Question: I try to implement the page layout with the fixed header, footer, left menu (can be scrollable) and the content section that can be scrollable by the browser scroll. The layout is almost done, but I've realized that there is a problem with the left menu scroll panel. When I'm changing browser size to smaller one, the bottom scroll button is not visible as presented on the picture.

Does anybody have an idea how can I fix it?
jsfiddle code: <URL>
HTML:
'''
<div id="top-bar">
<div id="topbar-inner">Top bar text</div>
</div>
<div id="left">
<div id="left-header">
<h3>Nice header</h3>
</div>
<div id="left-inside">
<ul>
<li>menu item</li>
<li>menu item</li>
<li>menu item</li>
<li>menu item</li>
<li>menu item</li>
<li>menu item</li>
<li>menu item</li>
<li>menu item</li>
<li>menu item</li>
<li>menu item</li>
<li>menu item</li>
<li>menu item</li>
<li>menu item</li>
<li>menu item</li>
<li>menu item</li>
<li>menu item</li>
<li>menu item</li>
<li>menu item</li>
<li>menu item</li>
<li>menu item</li>
<li>menu item</li>
<li>menu item</li>
<li>menu item</li>
<li>menu item</li>
<li>menu item</li>
<li>menu item</li>
<li>menu item</li>
<li>menu item</li>
<li>menu item</li>
<li>menu item</li>
<li>menu item</li>
<li>menu item</li>
<li>menu item</li>
<li>menu item</li>
<li>menu item</li>
<li>menu item</li>
<li>menu item</li>
<li>menu item</li>
<li>menu item</li>
<li>menu item</li>
<li>menu item</li>
<li>menu item</li>
<li>menu item</li>
<li>menu item</li>
<li>menu item</li>
<li>menu item</li>
<li>menu item</li>
<li>menu item</li>
<li>menu item</li>
<li>menu item</li>
<li>menu item</li>
<li>menu item</li>
<li>menu item</li>
<li>menu item</li>
</ul>
</div>
</div>
<div id="mainouter">
<p>Content start</p>
<p>Content</p>
<p>Content</p>
<p>Content</p>
<p>Content</p>
<p>Content</p>
<p>Content</p>
<p>Content</p>
<p>Content</p>
<p>Content</p>
<p>Content</p>
<p>Content</p>
<p>Content</p>
<p>Content</p>
<p>Content</p>
<p>Content</p>
<p>Content</p>
<p>Content</p>
<p>Content</p>
<p>Content</p>
<p>Content</p>
<p>Content</p>
<p>Content</p>
<p>Content</p>
<p>Content</p>
<p>Content</p>
<p>Content end</p>
</div>
<div id="bottom">
<div id="bottom-inner">Fixed Bottom</div>
</div>
'''
CSS:
'''
html, body {
margin: 0;
padding: 0;
}
#top-bar {
position: fixed;
top: 0;
left: 0;
z-index: 999;
width: 100%;
height: 23px;
}
#topbar-inner {
height: 23px;
background: #bbb;
}
#mainouter {
position: relative;
z-index: 2;
padding-top: 23px;
padding-bottom: 40px;
margin-left: 150px;
background: #ccc;
min-height: 100%;
}
#bottom {
position: fixed;
bottom: 0;
left: 0;
z-index: 999;
width: 100%;
height: 20px;
}
#bottom-inner {
height: 40px;
background: #aaa;
}
#left {
position: fixed;
top: 8px;
bottom: 30px;
width: 149px;
}
#left-header {
border-bottom: 2px solid blue;
border-left: 2px solid blue;
width: 120px;
height: 20px;
}
#left-inside {
overflow: auto;
width: 120px;
height: 95%;
border-right: 2px solid blue;
}
'''
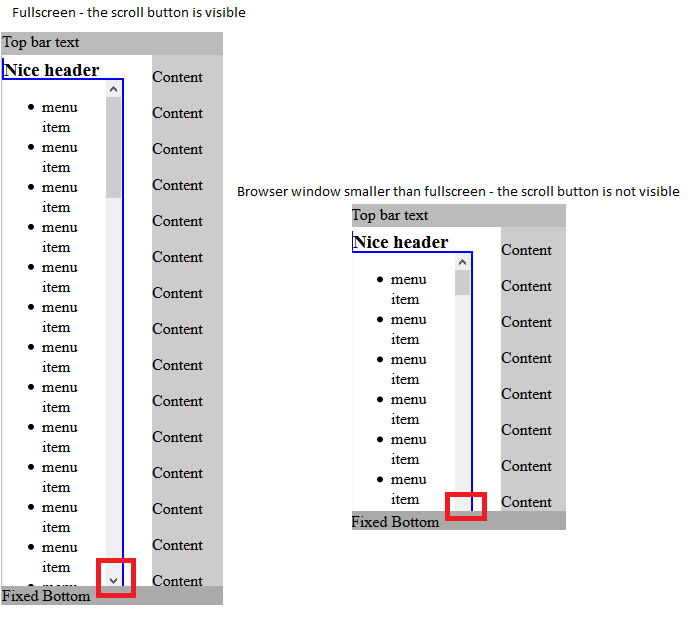
Answer: Reduce the height percentage of '#left-inside'. Your '#bottom' division of '20px' is overlapping the '#left-inside', 'height:95%;' must compensate with your window height.
Try the following code then you will surely understand the situation:
'#left-inside { overflow: auto; width: 120px; height: 90%; //before 'height:95%;' I just changed this. Now you can see the bottom scroll button poking there... border-right: 2px solid blue; }'